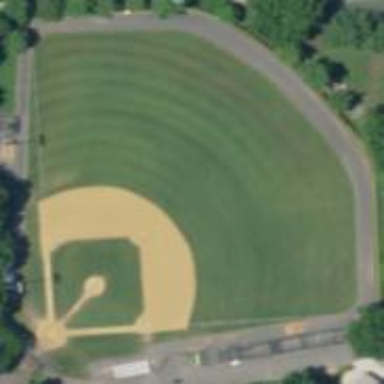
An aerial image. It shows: Baseball pitch for leisure and sports activities.